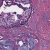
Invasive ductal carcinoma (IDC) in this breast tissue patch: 0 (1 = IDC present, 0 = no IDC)